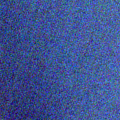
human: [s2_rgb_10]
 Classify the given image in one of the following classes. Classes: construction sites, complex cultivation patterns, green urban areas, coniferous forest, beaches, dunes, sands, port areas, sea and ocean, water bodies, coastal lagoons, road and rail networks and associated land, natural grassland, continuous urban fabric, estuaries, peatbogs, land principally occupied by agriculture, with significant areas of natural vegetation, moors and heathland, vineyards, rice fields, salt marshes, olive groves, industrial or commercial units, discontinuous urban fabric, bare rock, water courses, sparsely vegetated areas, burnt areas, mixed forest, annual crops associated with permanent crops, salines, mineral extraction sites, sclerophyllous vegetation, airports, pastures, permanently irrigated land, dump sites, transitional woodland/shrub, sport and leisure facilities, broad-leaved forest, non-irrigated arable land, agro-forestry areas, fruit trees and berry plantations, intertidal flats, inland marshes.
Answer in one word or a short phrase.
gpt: water bodies